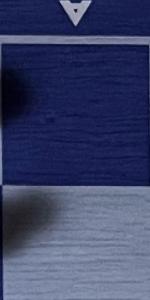
Label: Empty